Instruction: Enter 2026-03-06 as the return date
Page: home
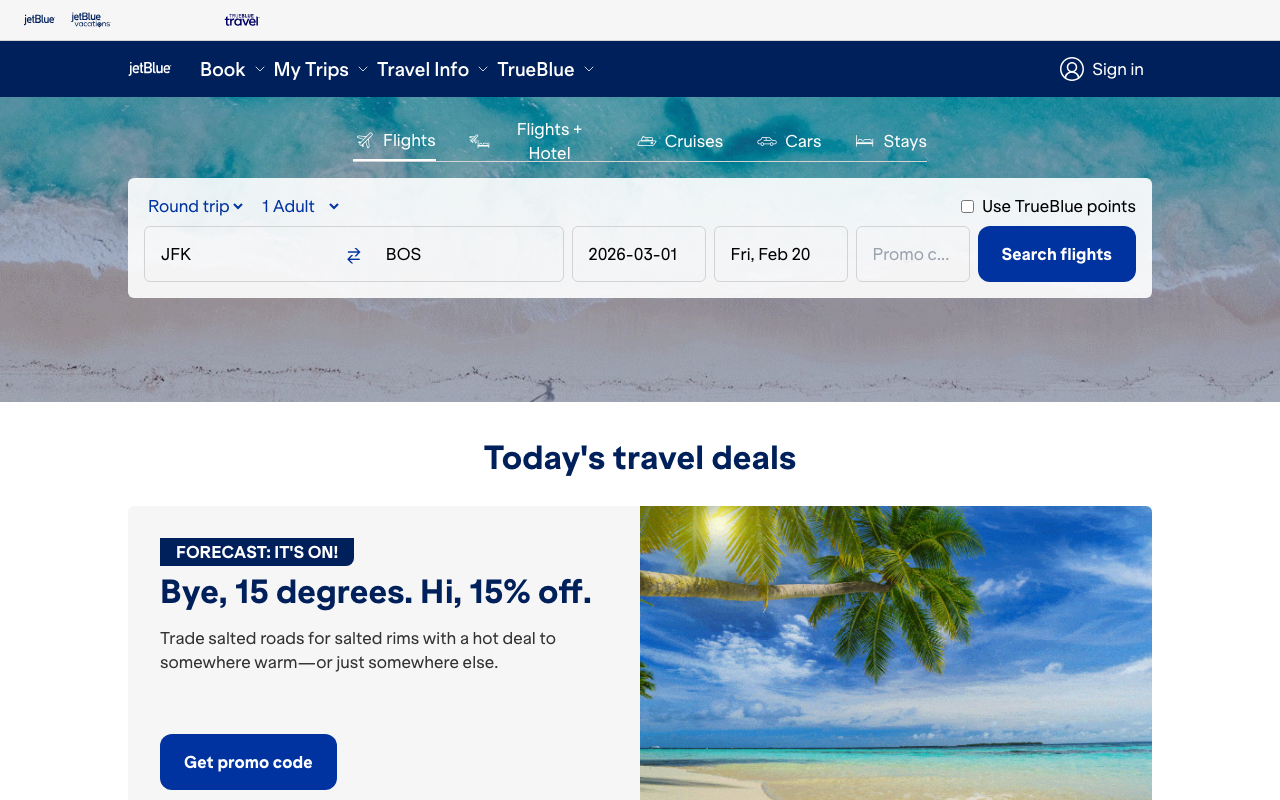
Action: type